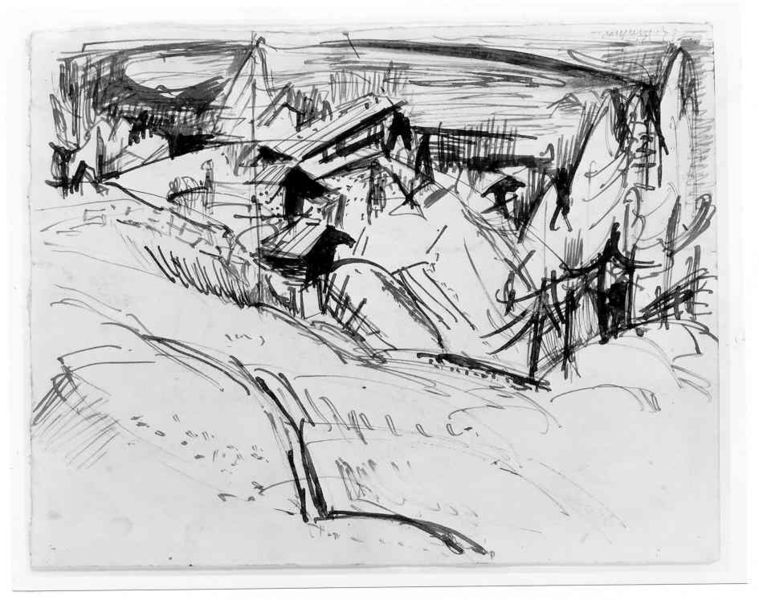
Titel: Alp mit Hütten und Tannen
Künstler: Ernst Ludwig Kirchner
Standort: Karlsruhe
Institution: Staatliche Kunsthalle Karlsruhe
Schlagwörter: baum, berg, dunkel, feder, himmel, meer, wasser, weiß, wolken, bäume, landschaft, see, stadt, ufer, holz, schwarz, skizze, zeichnung, blick, dach, gebäude, gras, haus, schnee, wiese, zaun, expressionismus, feld, gräser, horizont, häuser, hügel, weide, brücke, gitter, hütte, wiesen, pflanzen, tal, wald, boot, pferde, schnell, holzschnitt, küste, schiff, segelboot, papier, moderne, abhang, abstrakt, berge, düne, fels, gebirge, modern, dorf, dächer, giebel, grafik, linien, herbst, hütten, koppel, winter, tannen, bootssteg, querformat, steeg, wild, japanisch, striche, tor, tusche, kohle, linear, schwarzweiss, täler, schraffur, filzstift, entwurf, kunst, stift, tinte, dynamisch, nadelbäume, siedlung, frei, seeufer, tempel, tuschezeichnung, skizzenhaft, flüchtig, polen, rasch, landschfat, kritzelig